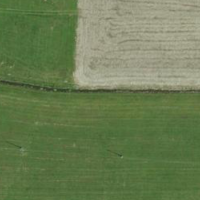
EUNIS habitat code: 24
Species observed at this site:
Filipendula ulmaria